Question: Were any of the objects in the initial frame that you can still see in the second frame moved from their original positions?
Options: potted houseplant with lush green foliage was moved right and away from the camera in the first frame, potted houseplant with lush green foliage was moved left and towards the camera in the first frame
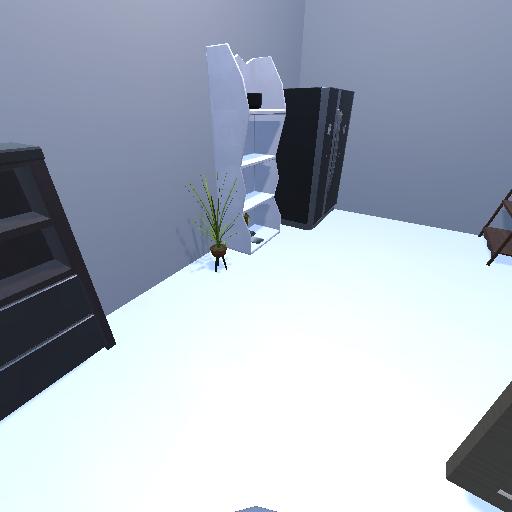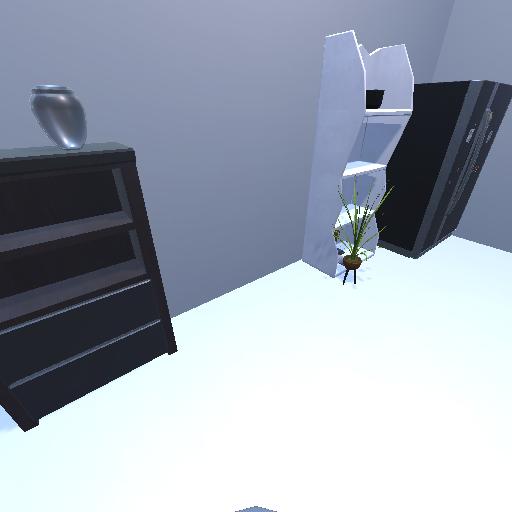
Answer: potted houseplant with lush green foliage was moved right and away from the camera in the first frame